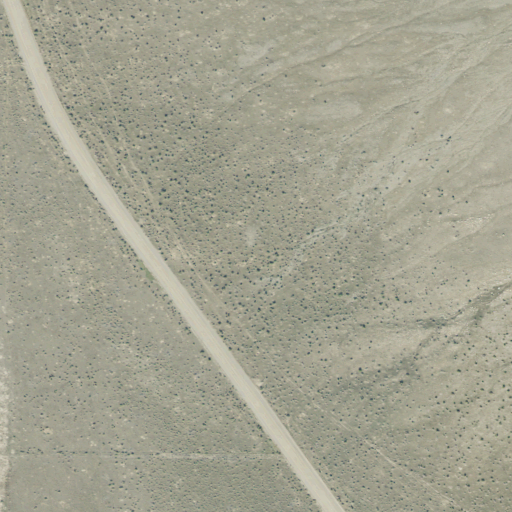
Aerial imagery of valley in Utah named Corral Canyon containing grassland and shrub